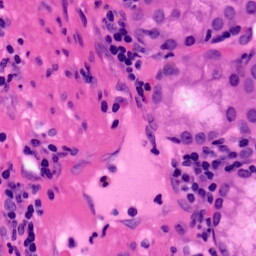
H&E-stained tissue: Pancreatic